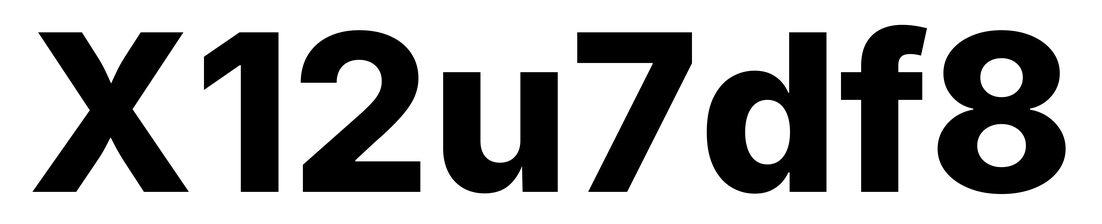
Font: Inter_ExtraBold